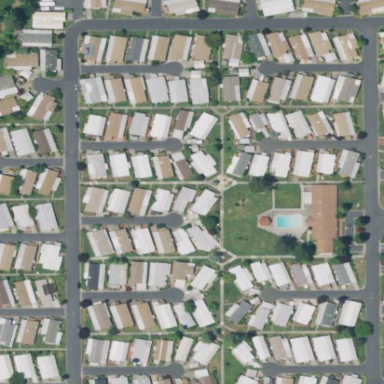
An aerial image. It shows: Residential area known as trailer park.